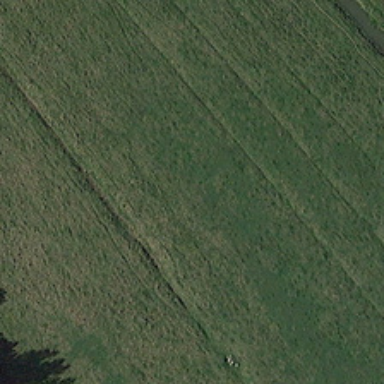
Several green trees are near a piece of green meadow .